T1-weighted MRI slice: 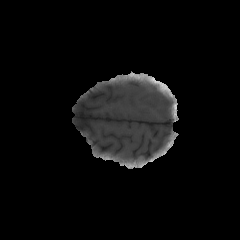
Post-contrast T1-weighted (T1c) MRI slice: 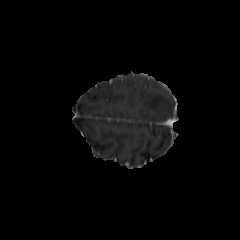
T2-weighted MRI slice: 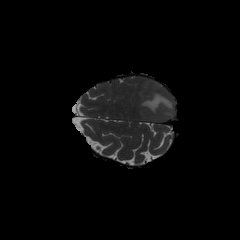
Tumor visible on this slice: yes